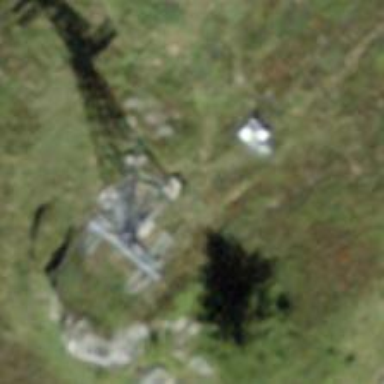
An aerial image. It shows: Pylon used for aerialway.